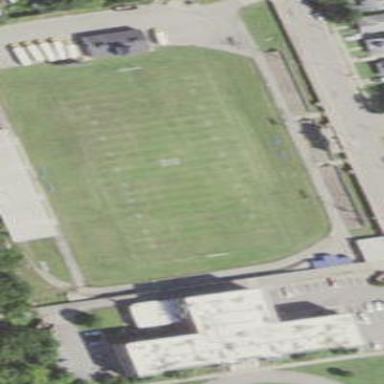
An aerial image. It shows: American football pitch for leisure and sport activities.